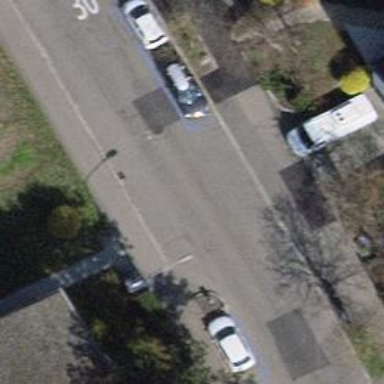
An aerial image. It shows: Footway surfaced with paving stones.